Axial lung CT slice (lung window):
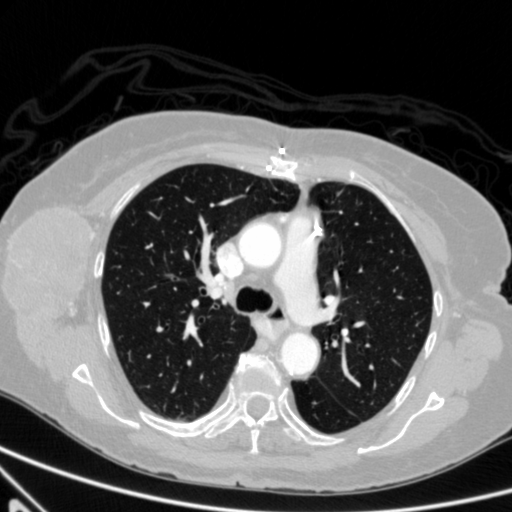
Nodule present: no